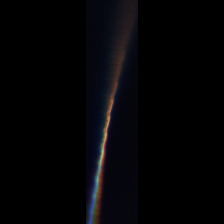
Taxon: Psuedo-nitzschia
Group: Diatoms